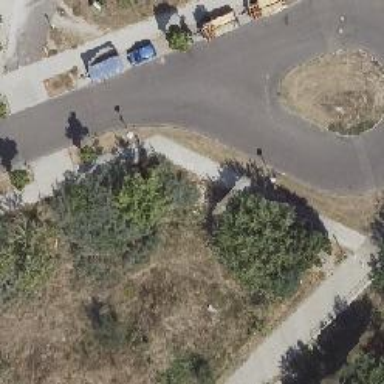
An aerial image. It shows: Sidewalk.